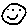
Label: smiley face